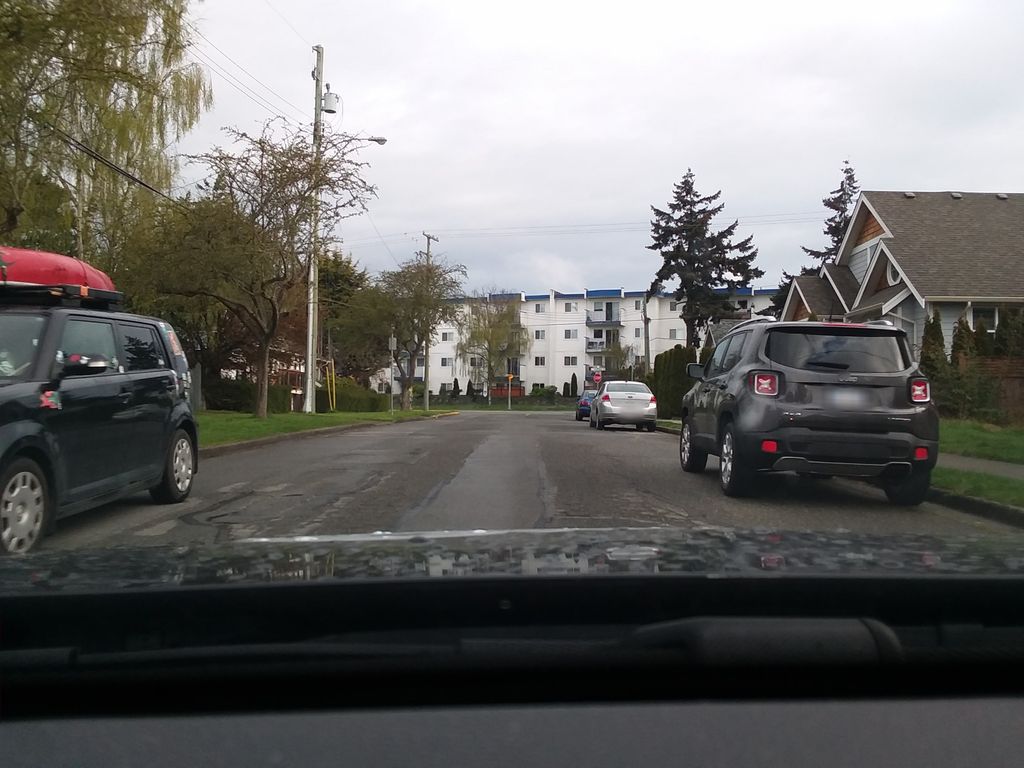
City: victoria